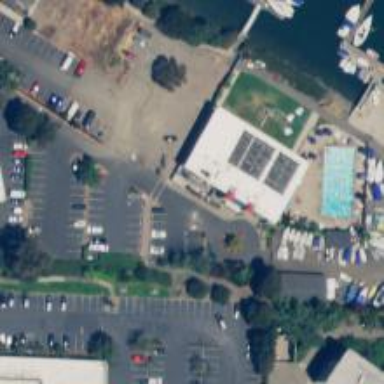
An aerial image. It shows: Sailing club located on leisure land.